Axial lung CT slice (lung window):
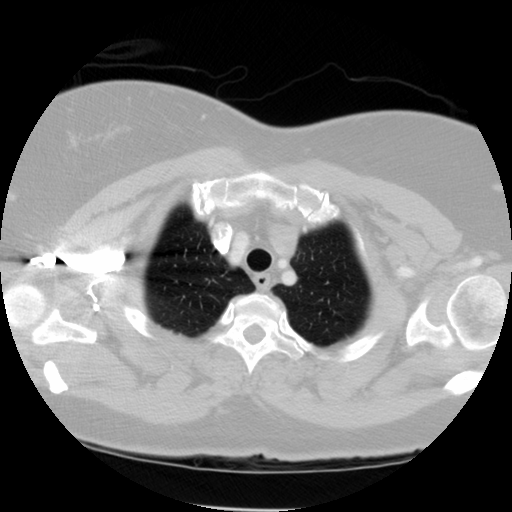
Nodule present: no